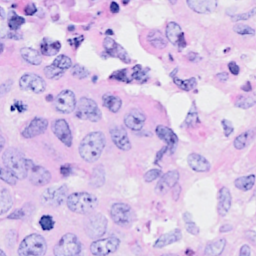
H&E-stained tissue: Breast